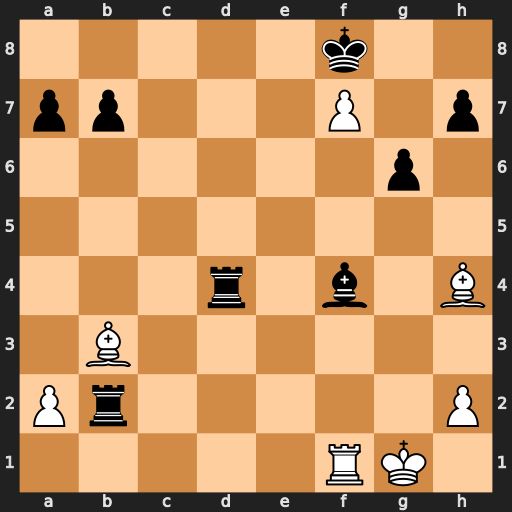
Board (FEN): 5k2/pp3P1p/6p1/8/3r1b1B/1B6/Pr5P/5RK1
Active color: w
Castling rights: -
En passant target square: -
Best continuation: Be7+ Kxe7 Re1+ Be5 Rxe5+